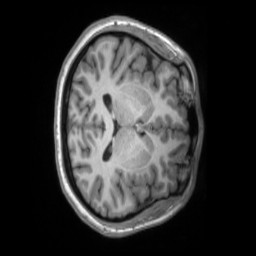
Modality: T1w
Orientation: axial
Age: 28
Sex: female
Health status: ill
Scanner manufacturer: siemens
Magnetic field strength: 3 T
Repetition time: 2.2 s
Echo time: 0.00157 s